Group 1:
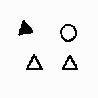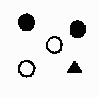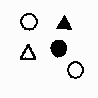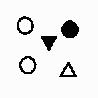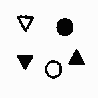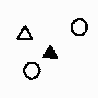
Group 2:
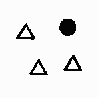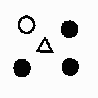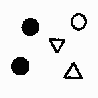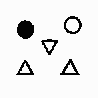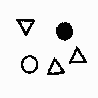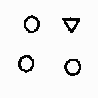
Rule separating the two groups: Solid black triangle vs. no solid black triangle.
Concepts: and, cluster, color, conjunction logical, existence, feature_cluster, filled, outlined_filled, texture, triangle
Author: Mikhail M. Bongard
Reference: M. M. Bongard, Pattern Recognition, Spartan Books, 1970, p. 222.